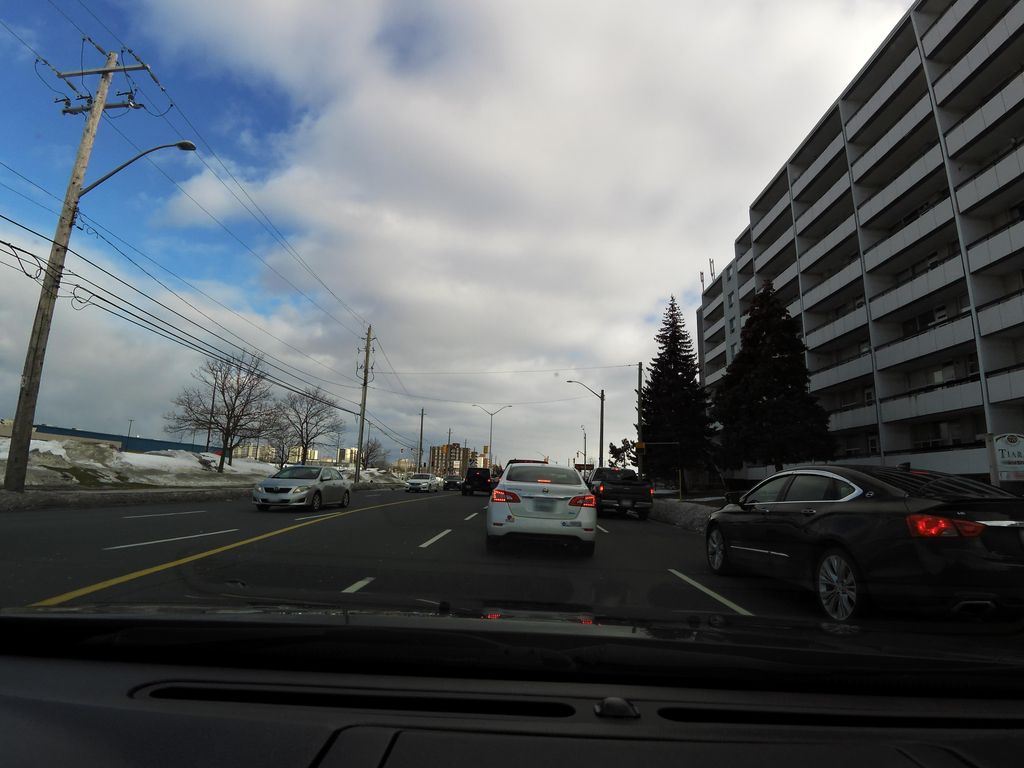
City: hamilton